Question: I have 2 consecutive elements. Things look fine on Chrome but theres an issue with IE (what a surprise). There is a thing space between the elements that looks like a border but is in fact the background showing through.
This is happening in IE10 and IE9.
<URL>

Heading
Bottom
'''
body {
background: blue;
}
.top {
background: white;
border-radius: 10px;
padding: 10px;
border-right: 6px solid #D7D7D7;
border-bottom: 6px solid #B9B9B9;
box-shadow: 4px 4px 0 rgba(0,0,0,0.2);
box-sizing: border-box;
margin-bottom: 20px;
padding-top: 15px;
padding-bottom: 5px;
padding-right: 25px;
float: left;
border-bottom-left-radius: 0;
border-bottom-right-radius: 0;
border-bottom: none;
position: relative;
z-index: 0;
padding-bottom: 0;
margin-bottom: 0;
}
.bottom {
background: white;
border-radius: 10px;
padding: 10px;
border-right: 6px solid #D7D7D7;
border-bottom: 6px solid #B9B9B9;
box-shadow: 4px 4px 0 rgba(0,0,0,0.2);
box-sizing: border-box;
margin-bottom: 20px;
border-top-left-radius: 0;
position: relative;
z-index: 0;
clear: both;
}
'''
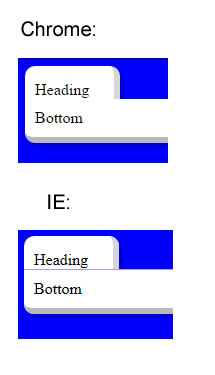
Answer: really interesting. in IE11 i get the same issue. Try 'margin-bottom: -1px' on 'top' -> works in IE11.
but i really don't know why this happens. maybe some rounding problems with the shadows, or the 'z-index: 0'